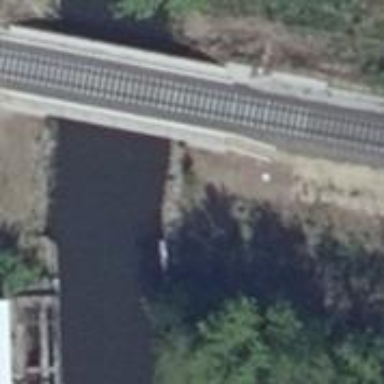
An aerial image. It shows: Abandoned railway bridge.